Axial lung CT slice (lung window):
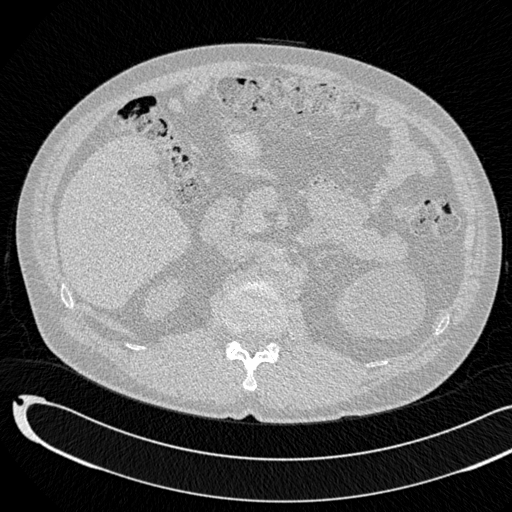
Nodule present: no